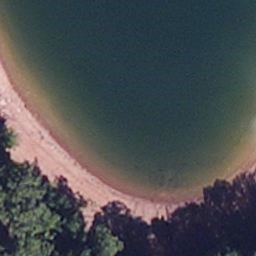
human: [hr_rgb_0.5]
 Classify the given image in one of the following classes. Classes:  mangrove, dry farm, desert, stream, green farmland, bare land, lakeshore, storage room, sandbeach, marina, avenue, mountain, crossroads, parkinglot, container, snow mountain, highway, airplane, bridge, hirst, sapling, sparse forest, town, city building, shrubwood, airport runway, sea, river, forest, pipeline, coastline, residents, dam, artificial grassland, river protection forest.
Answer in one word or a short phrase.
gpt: lakeshore